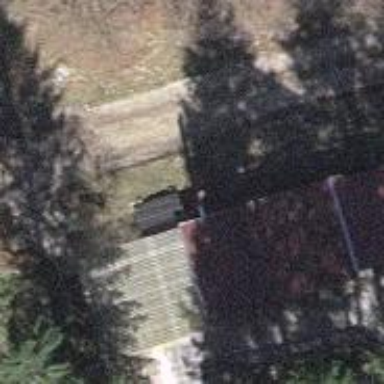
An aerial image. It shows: Shelter cabin.